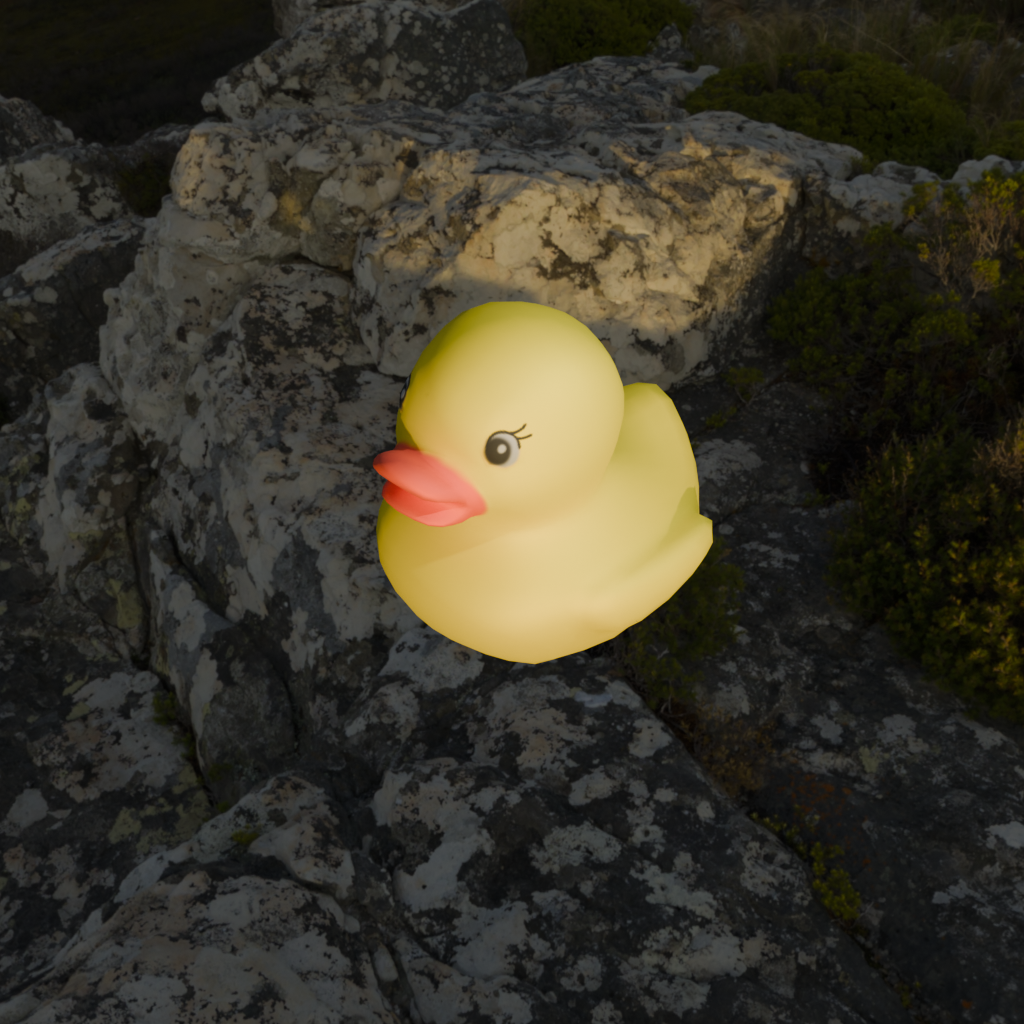
an image of a yellow rubber duck seen from <front_left> in a golden sunset over rocky mountains.